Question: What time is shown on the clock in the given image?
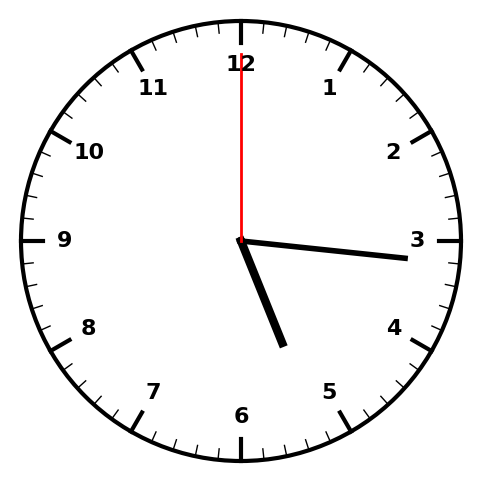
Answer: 05:16:00